Interaction volume radius: 5 \u00c5
Interaction volume height: 15 \u00c5
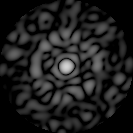
Disorder parameter: 0.8676